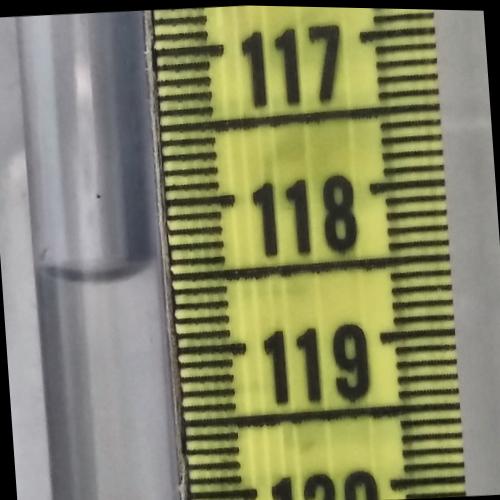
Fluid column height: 118.5 cm